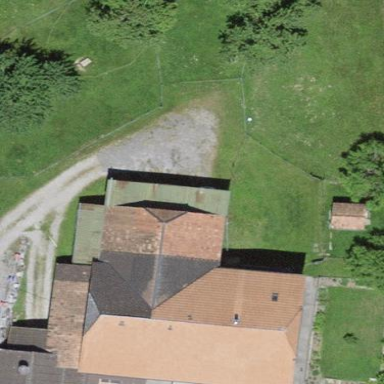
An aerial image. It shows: Farm building.